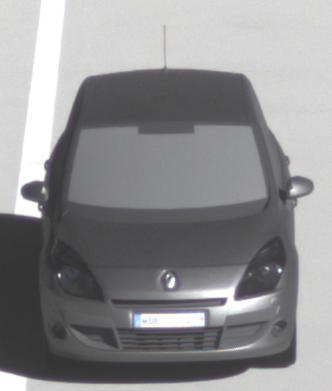
Make: Renault
Model: Scénic 1.6 16V 110
Detailed model: Scénic (III)
Model produced from: 2009/06
Model produced until: 2010/08
Doors: 5
Color: gray
Road condition: dry road
Daytime: morning or afternoon
Contrast: high contrast